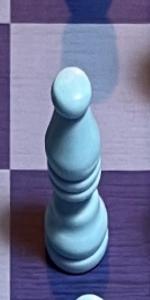
Label: Bishop_White